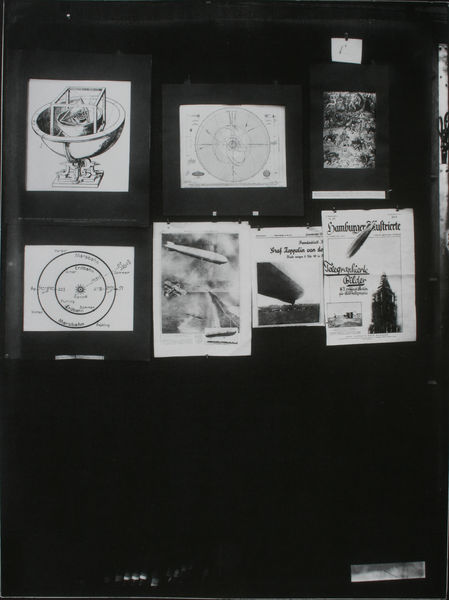
Titel: Der Bilderatlas Mnemosyne - Tafel C
Künstler: Aby Warburg
Standort: London
Institution: Warburg Institute ©
Schlagwörter: blätter, dunkel, himmel, weiß, grau, hell, schwarz, zeichnung, wand, rahmen, schale, erde, sonne, blatt, kreis, rund, bilder, fotos, papier, abstrakt, weis, tafel, zahlen, collage, galerie, foto, fotografie, photographie, dada, buch, eckig, sternbild, sterne, seite, schwarzweiß, zeitung, punkt, kreise, kollage, photo, buchrücken, sammlung, globus, geometrie, konzentrisch, illustrierte, graf, sonnen, weltall, wissenschaft, zeichnungen, kästen, atlas, astronomie, sonnensystem, dokumente, illustrationen, materialien, rakete, kosmos, fotografien, photos, erinnerungen, physik, zeppelin, stecknadeln, zepelin, warburg, photographien, flugkörper, zielscheibe, luftschiff, aby warburg, aby, mnesmosyne, bilderatlas, mnemosyne, pinnwand, reproduktionen, titelseiten, iß, k, mehrere bilder, pinwand, hamburger illustrierte, hindenburg, helium, display